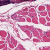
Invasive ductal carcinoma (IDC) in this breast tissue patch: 0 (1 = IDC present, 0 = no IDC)